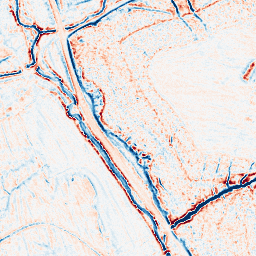
Category: edge_preserving
Decomposition family: bilateral
Decomposition parameters: d: 9
sigma_color: 50
sigma_space: 100
Upsampling method: edge_directed
Upsampling parameters: scale: 4
Upsampling scale: 4